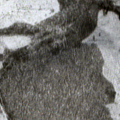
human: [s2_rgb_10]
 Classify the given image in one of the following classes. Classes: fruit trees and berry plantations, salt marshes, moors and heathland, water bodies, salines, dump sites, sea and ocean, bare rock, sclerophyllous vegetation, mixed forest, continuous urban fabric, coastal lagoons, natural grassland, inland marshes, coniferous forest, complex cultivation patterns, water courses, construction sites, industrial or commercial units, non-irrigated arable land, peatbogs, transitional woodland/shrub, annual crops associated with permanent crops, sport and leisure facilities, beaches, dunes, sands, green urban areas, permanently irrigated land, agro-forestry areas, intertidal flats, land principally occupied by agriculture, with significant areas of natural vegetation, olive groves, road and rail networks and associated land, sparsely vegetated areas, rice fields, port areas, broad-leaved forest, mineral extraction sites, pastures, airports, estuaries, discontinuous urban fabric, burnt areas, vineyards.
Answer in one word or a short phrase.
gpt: coniferous forest, transitional woodland/shrub